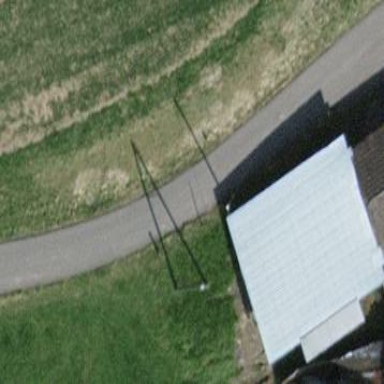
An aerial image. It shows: View of roof of building.